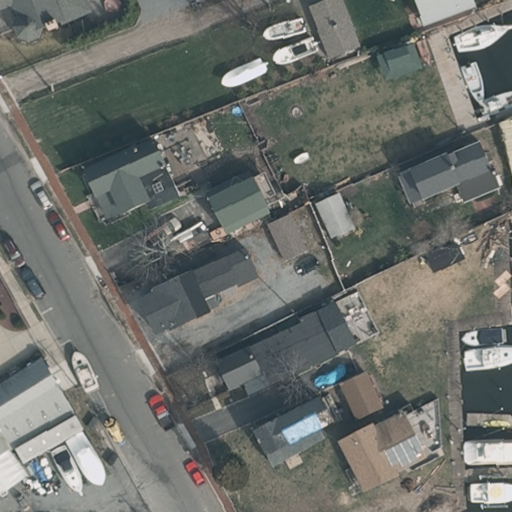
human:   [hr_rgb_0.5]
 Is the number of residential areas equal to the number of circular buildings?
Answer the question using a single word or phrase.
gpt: no

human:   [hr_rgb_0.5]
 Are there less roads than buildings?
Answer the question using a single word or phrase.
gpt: yes

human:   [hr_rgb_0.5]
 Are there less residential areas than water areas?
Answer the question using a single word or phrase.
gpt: no

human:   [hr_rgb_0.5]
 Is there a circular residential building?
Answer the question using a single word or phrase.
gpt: no

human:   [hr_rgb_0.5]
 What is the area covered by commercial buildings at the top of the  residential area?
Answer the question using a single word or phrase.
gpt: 414m2

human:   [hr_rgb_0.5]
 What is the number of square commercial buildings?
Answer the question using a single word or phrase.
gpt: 0

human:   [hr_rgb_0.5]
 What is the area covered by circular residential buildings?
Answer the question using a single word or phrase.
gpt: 0m2

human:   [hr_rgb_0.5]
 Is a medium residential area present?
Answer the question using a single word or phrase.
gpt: no

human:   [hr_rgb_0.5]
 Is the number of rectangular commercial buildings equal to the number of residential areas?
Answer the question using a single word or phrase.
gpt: no

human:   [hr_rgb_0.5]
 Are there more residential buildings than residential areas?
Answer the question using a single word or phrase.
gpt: yes

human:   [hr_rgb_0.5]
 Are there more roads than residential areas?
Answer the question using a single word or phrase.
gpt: yes

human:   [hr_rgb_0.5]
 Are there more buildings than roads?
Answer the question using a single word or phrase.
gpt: yes

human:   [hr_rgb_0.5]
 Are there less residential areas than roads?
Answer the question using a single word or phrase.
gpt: yes

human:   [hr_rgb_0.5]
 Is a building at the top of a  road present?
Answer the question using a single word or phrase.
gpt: yes

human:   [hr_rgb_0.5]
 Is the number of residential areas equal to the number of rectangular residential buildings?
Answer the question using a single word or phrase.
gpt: no

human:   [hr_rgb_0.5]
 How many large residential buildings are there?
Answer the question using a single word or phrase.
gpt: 0

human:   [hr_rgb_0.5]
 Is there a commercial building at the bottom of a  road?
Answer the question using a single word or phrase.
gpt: yes

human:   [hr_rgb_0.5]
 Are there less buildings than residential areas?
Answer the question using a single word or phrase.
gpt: no

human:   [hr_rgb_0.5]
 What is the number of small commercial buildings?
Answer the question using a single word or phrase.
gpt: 0

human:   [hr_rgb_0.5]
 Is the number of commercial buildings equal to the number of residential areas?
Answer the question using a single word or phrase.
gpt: no

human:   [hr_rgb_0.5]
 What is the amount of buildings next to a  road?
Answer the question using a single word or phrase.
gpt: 17

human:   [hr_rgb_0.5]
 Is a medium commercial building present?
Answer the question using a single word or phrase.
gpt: yes

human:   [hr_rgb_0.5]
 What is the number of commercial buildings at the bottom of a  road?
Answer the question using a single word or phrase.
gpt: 2

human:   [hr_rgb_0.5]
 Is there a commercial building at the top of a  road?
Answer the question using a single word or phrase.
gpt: no

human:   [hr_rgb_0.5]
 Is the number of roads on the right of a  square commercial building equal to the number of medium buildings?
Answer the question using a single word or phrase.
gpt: no

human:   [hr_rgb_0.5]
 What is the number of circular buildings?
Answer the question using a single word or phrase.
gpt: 0

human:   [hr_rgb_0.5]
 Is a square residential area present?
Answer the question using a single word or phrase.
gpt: no

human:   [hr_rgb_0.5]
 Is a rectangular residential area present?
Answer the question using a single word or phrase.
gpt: yes

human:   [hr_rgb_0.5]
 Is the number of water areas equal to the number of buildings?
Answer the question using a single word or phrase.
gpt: no

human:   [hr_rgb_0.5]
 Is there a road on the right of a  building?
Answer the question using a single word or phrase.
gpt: yes

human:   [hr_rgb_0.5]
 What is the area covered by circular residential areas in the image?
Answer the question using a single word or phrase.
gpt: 0m2

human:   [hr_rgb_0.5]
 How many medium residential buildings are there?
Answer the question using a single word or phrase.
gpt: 7

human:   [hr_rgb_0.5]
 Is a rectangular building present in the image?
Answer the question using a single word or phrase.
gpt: yes

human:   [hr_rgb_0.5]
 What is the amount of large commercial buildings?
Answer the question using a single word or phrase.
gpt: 0

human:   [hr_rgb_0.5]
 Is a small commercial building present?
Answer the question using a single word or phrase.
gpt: no

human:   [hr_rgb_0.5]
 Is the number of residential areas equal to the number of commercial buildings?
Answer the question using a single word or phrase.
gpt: no